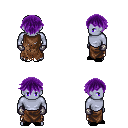
a pixel art fantasy rpg character, male body template, dark elf, purple skin, brown tattered cape, robe skirt, purple short bangs hairstyle, metal gloves, black slippers, four views (front, back, left, right), 2x2 character sprite sheet, small pixel art, hard edges, no anti-aliasing